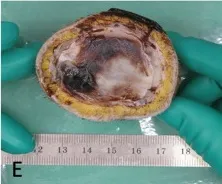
(D,E) Macroscopy of the PTC.
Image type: medical_photograph (other_medical_photograph)